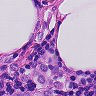
Metastatic tissue present: yes